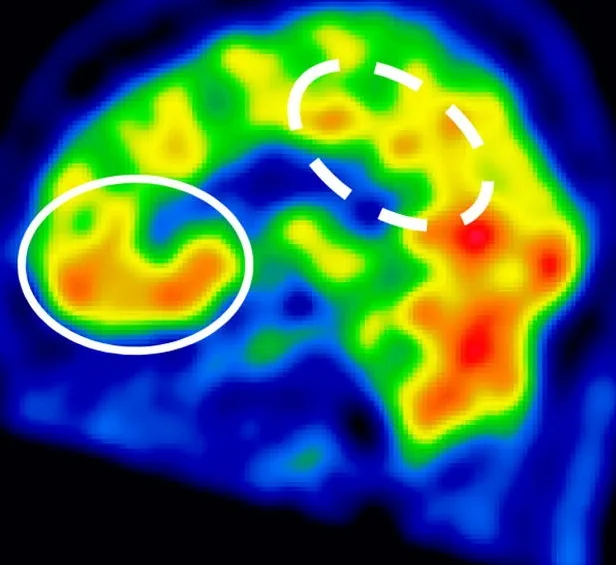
Cerebral blood flow imaged by SPECT during mania and after recovery. B; After recovery, blood flow was normalized in both the OFC and the PCC.
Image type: radiology (spect)